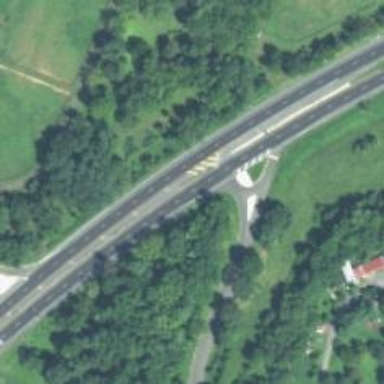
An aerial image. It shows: Trunk_link highway with jughandle junction.